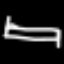
Label: bed